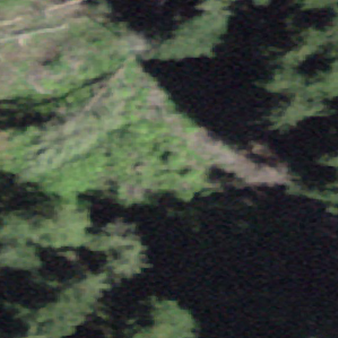
Label: other